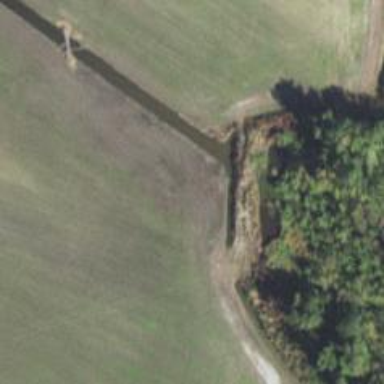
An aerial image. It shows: Canal.